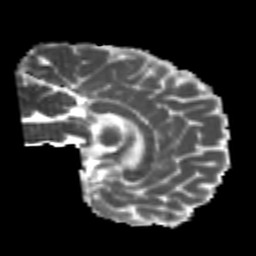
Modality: MD
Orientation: sagittal
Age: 21
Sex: male
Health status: healthy
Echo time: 0.074 s